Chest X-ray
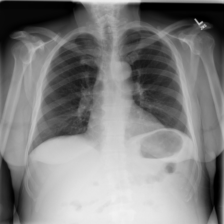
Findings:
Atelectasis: negative
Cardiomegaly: negative
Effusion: negative
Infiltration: negative
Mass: negative
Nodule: negative
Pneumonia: negative
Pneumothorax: negative
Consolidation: negative
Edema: negative
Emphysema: negative
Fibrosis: negative
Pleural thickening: negative
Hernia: negative